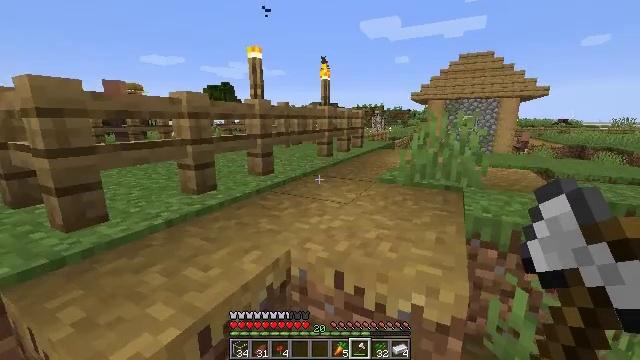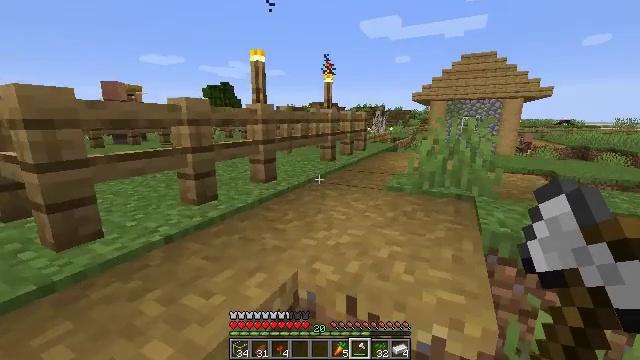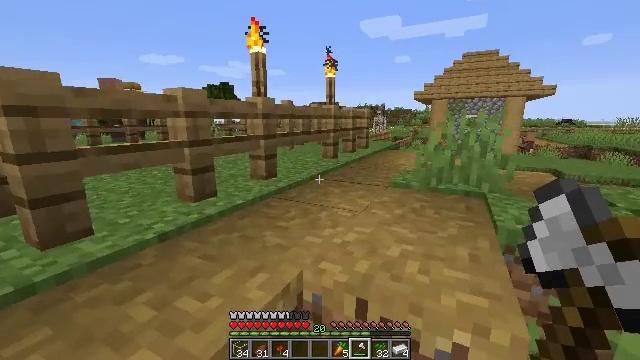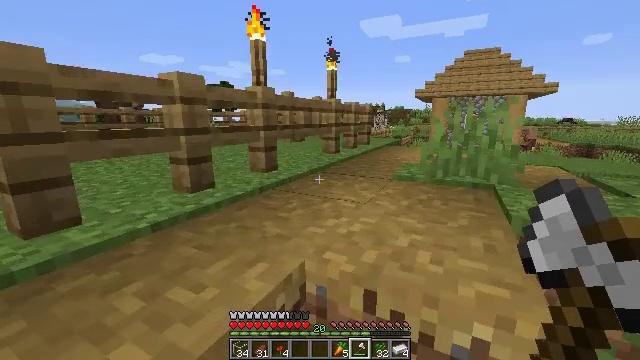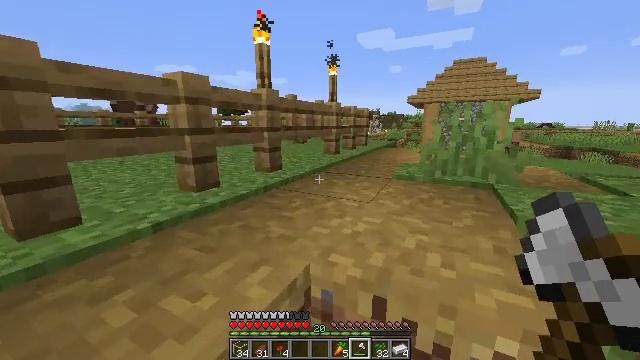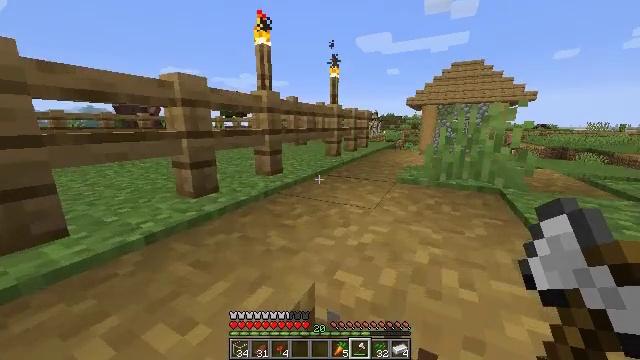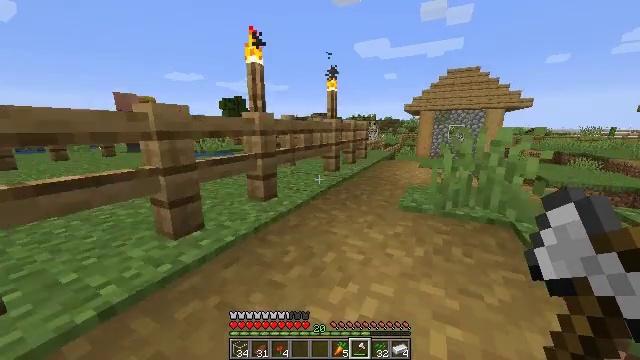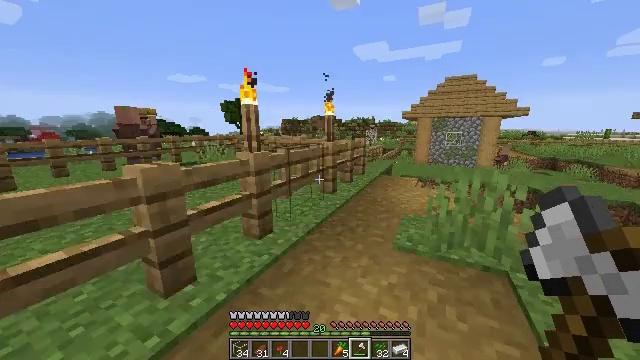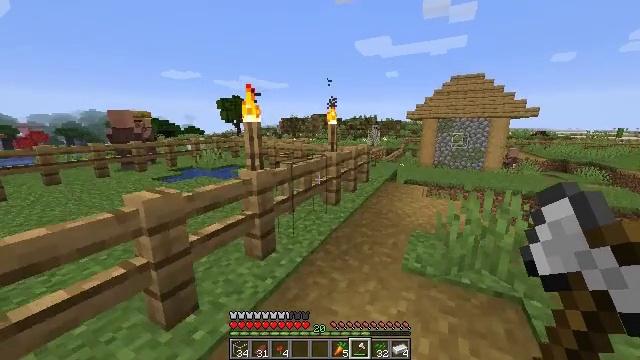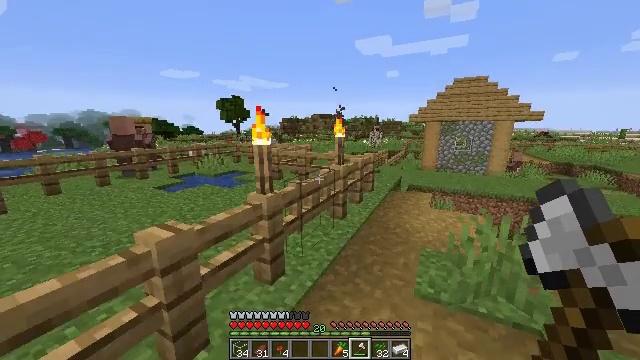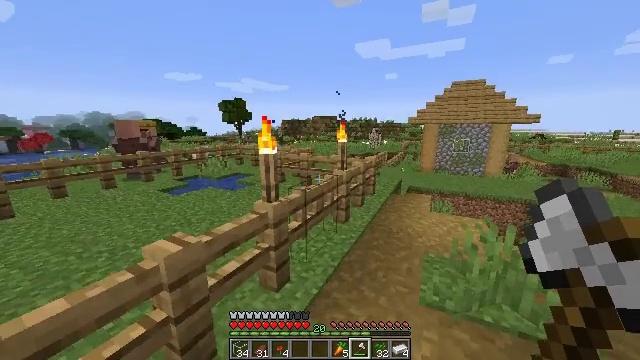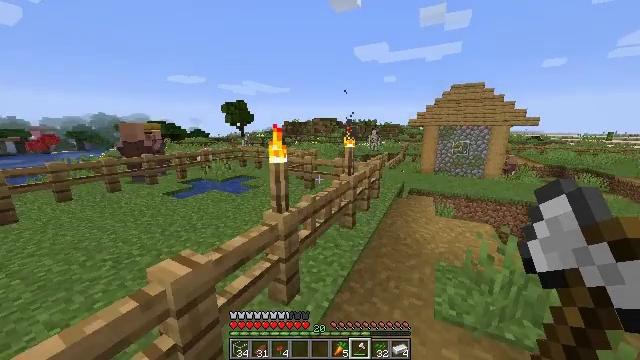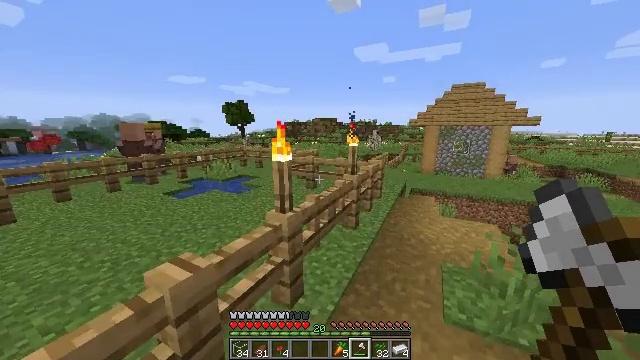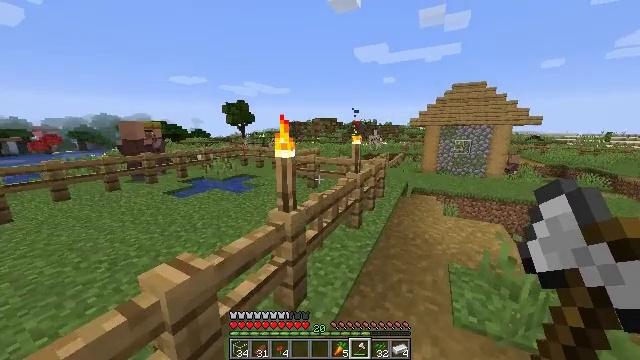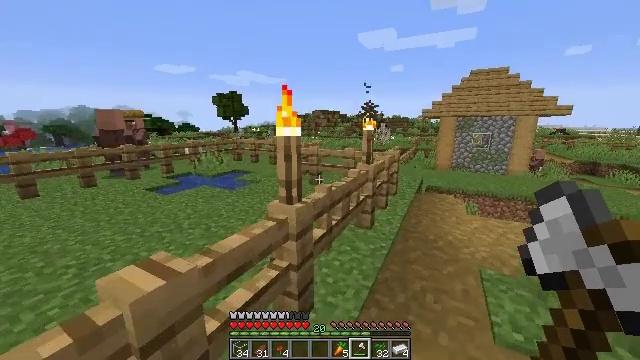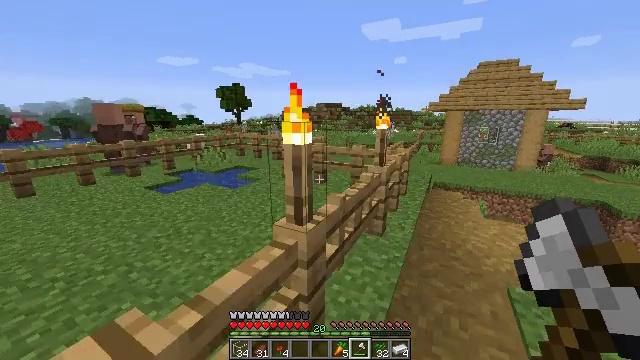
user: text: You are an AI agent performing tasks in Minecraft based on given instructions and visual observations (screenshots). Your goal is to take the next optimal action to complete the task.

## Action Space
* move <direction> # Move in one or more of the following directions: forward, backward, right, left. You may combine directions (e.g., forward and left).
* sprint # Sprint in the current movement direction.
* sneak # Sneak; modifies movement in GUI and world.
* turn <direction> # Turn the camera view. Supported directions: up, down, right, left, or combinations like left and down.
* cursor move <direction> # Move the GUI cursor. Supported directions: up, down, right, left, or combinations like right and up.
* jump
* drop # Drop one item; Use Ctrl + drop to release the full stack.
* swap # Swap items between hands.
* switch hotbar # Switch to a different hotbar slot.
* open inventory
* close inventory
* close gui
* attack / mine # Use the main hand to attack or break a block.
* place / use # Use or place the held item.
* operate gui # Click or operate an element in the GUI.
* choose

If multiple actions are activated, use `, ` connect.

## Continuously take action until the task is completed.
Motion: motion action
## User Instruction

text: Remove the torch from its spot.
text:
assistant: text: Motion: move forward, jump
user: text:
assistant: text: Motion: move forward, jump
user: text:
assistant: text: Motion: move forward, sprint, jump
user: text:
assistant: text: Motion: move forward, sprint, jump
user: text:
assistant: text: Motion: move forward, sprint, jump
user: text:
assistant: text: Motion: move forward, sprint, jump
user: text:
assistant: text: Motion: move forward, jump
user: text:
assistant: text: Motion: move forward, jump
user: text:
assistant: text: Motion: move forward, jump
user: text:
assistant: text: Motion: move forward, jump
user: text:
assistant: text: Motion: move forward, jump
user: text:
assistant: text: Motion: move forward, jump
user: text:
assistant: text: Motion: move forward
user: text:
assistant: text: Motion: move forward
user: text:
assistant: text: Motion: move forward, turn down
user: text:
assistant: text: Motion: turn down
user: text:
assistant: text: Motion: turn down
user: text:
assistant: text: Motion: turn right and down, attack / mine
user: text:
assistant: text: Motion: turn right, attack / mine
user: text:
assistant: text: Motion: turn right, attack / mine
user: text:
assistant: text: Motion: turn right and down, attack / mine
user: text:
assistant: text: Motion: turn right and down, attack / mine
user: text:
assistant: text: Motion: attack / mine